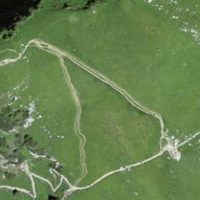
EUNIS habitat code: 26
Species observed at this site:
Campanula thyrsoides
Plantago major
Campanula glomerata
Philipomyia aprica
Hieracium villosum
Arnica montana
Gentianella campestris
Crepis pontana
Campanula barbata
Dactylorhiza viridis
Allium victorialis